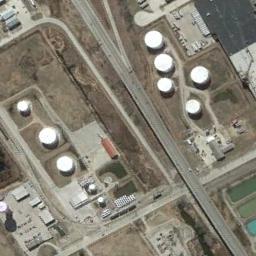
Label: storage_tank